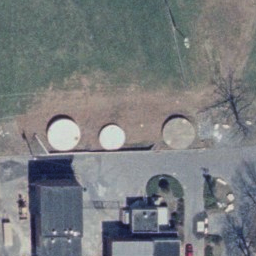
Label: storagetanks